Interaction volume radius: 5 \u00c5
Interaction volume height: 10 \u00c5
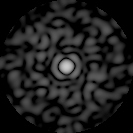
Disorder parameter: 0.8496